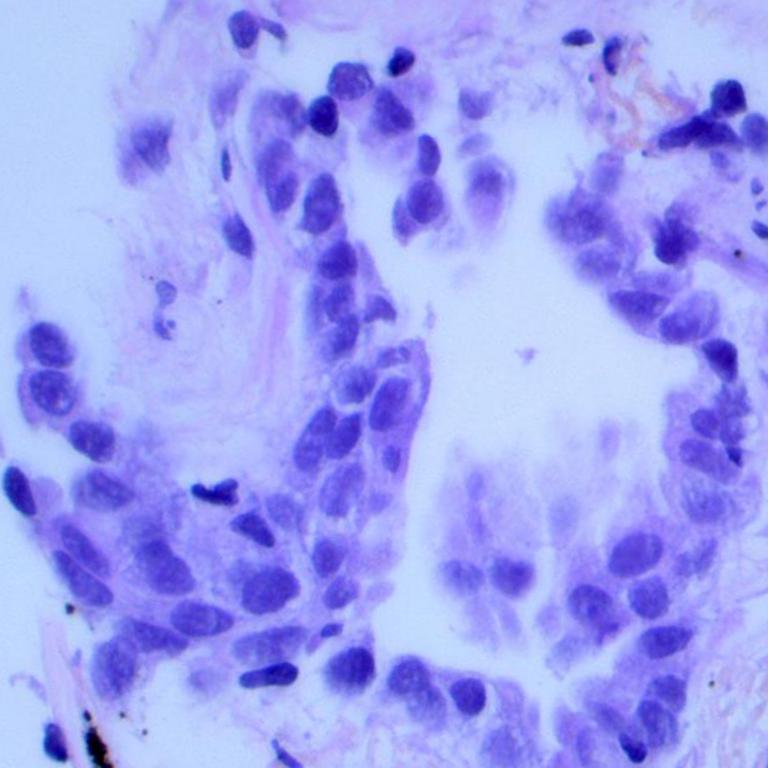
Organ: lung
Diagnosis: adenocarcinomas